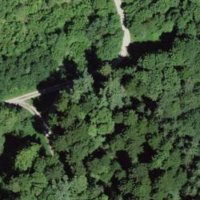
EUNIS habitat code: 41
Species observed at this site:
Quercus robur
Stachys sylvatica
Lapsana communis
Circaea lutetiana
Trifolium pratense